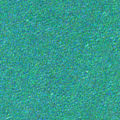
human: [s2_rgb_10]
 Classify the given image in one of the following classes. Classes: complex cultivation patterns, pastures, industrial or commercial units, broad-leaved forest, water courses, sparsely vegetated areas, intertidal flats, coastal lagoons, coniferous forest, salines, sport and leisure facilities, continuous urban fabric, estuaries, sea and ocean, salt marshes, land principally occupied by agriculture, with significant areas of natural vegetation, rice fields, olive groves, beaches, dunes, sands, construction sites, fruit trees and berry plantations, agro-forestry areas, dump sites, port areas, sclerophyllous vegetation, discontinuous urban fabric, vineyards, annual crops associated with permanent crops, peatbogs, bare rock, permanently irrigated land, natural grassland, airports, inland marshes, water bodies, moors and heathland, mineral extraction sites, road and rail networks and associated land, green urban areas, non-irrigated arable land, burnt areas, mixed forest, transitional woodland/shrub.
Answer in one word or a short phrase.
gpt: sea and ocean